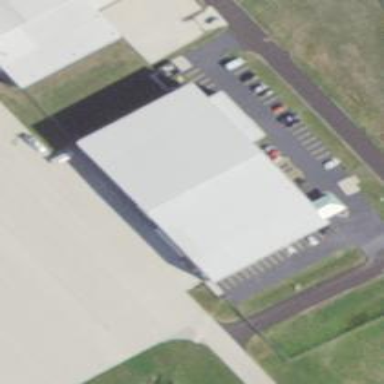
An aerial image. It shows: Hangar building at airport.